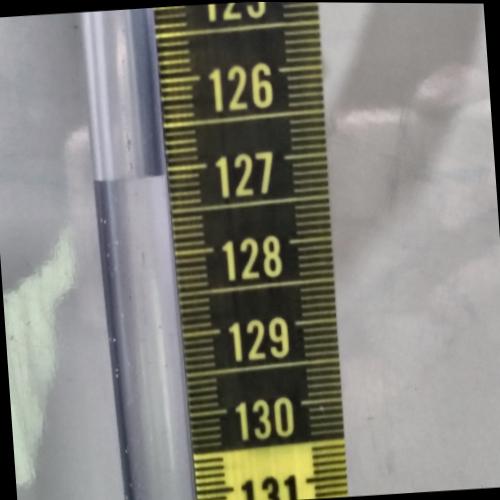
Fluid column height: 127.1 cm